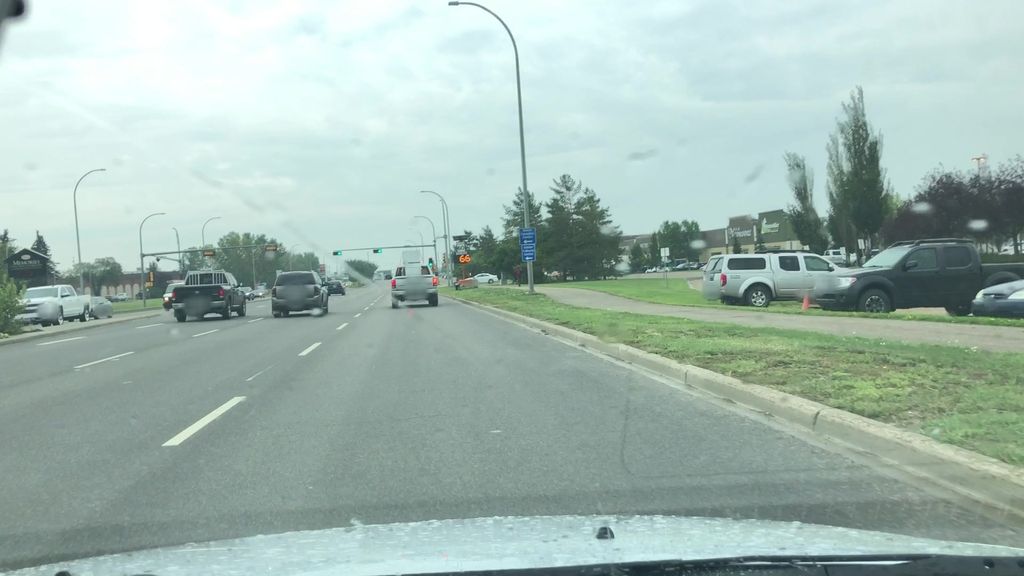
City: edmonton